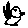
Label: bird